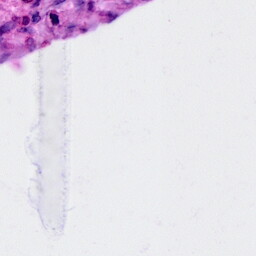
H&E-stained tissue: Cervix